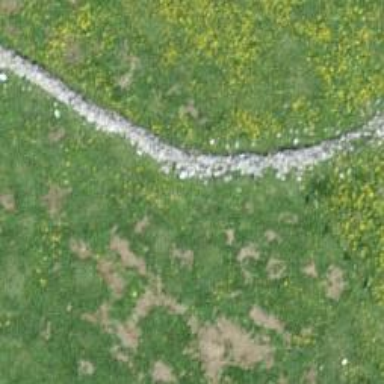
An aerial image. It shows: Wall barrier.